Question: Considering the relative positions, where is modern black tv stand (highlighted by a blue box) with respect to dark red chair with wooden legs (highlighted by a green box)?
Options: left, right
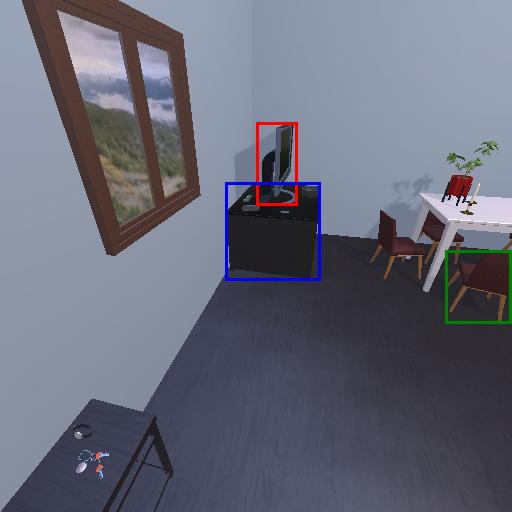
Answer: left